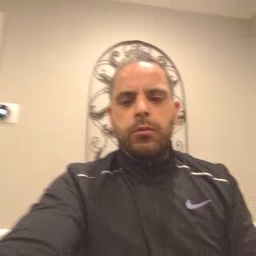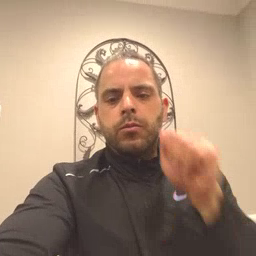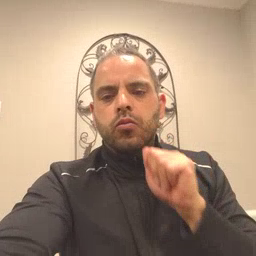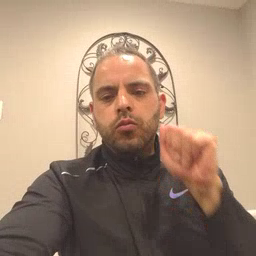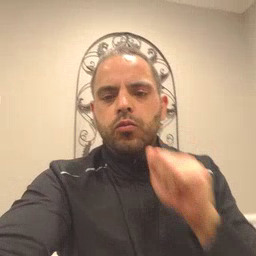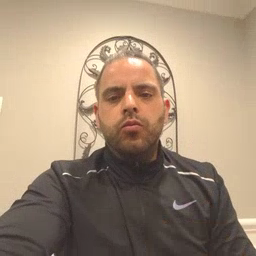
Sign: aunt